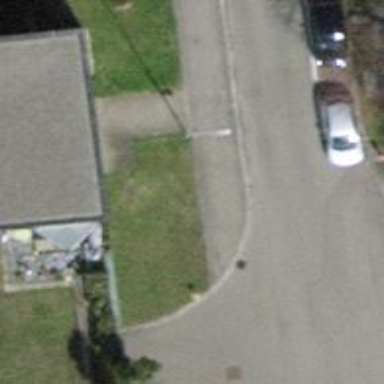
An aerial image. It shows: Asphalt sidewalk.